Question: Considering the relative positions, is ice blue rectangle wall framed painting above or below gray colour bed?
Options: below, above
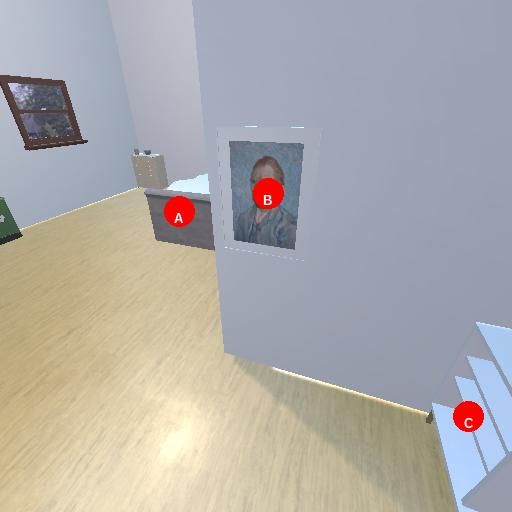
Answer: below